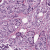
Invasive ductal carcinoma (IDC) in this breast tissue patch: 1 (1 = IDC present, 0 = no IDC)